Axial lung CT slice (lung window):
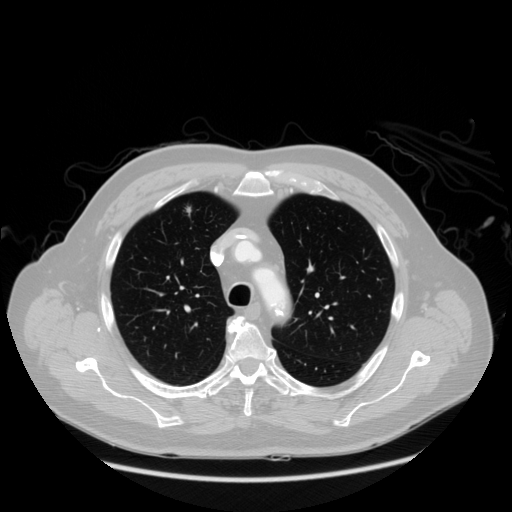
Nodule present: yes
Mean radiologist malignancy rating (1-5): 3.25